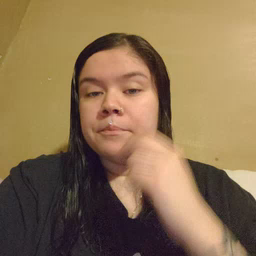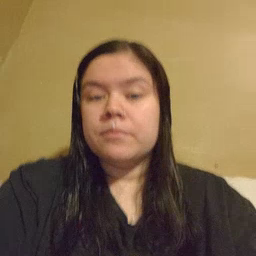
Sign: dog